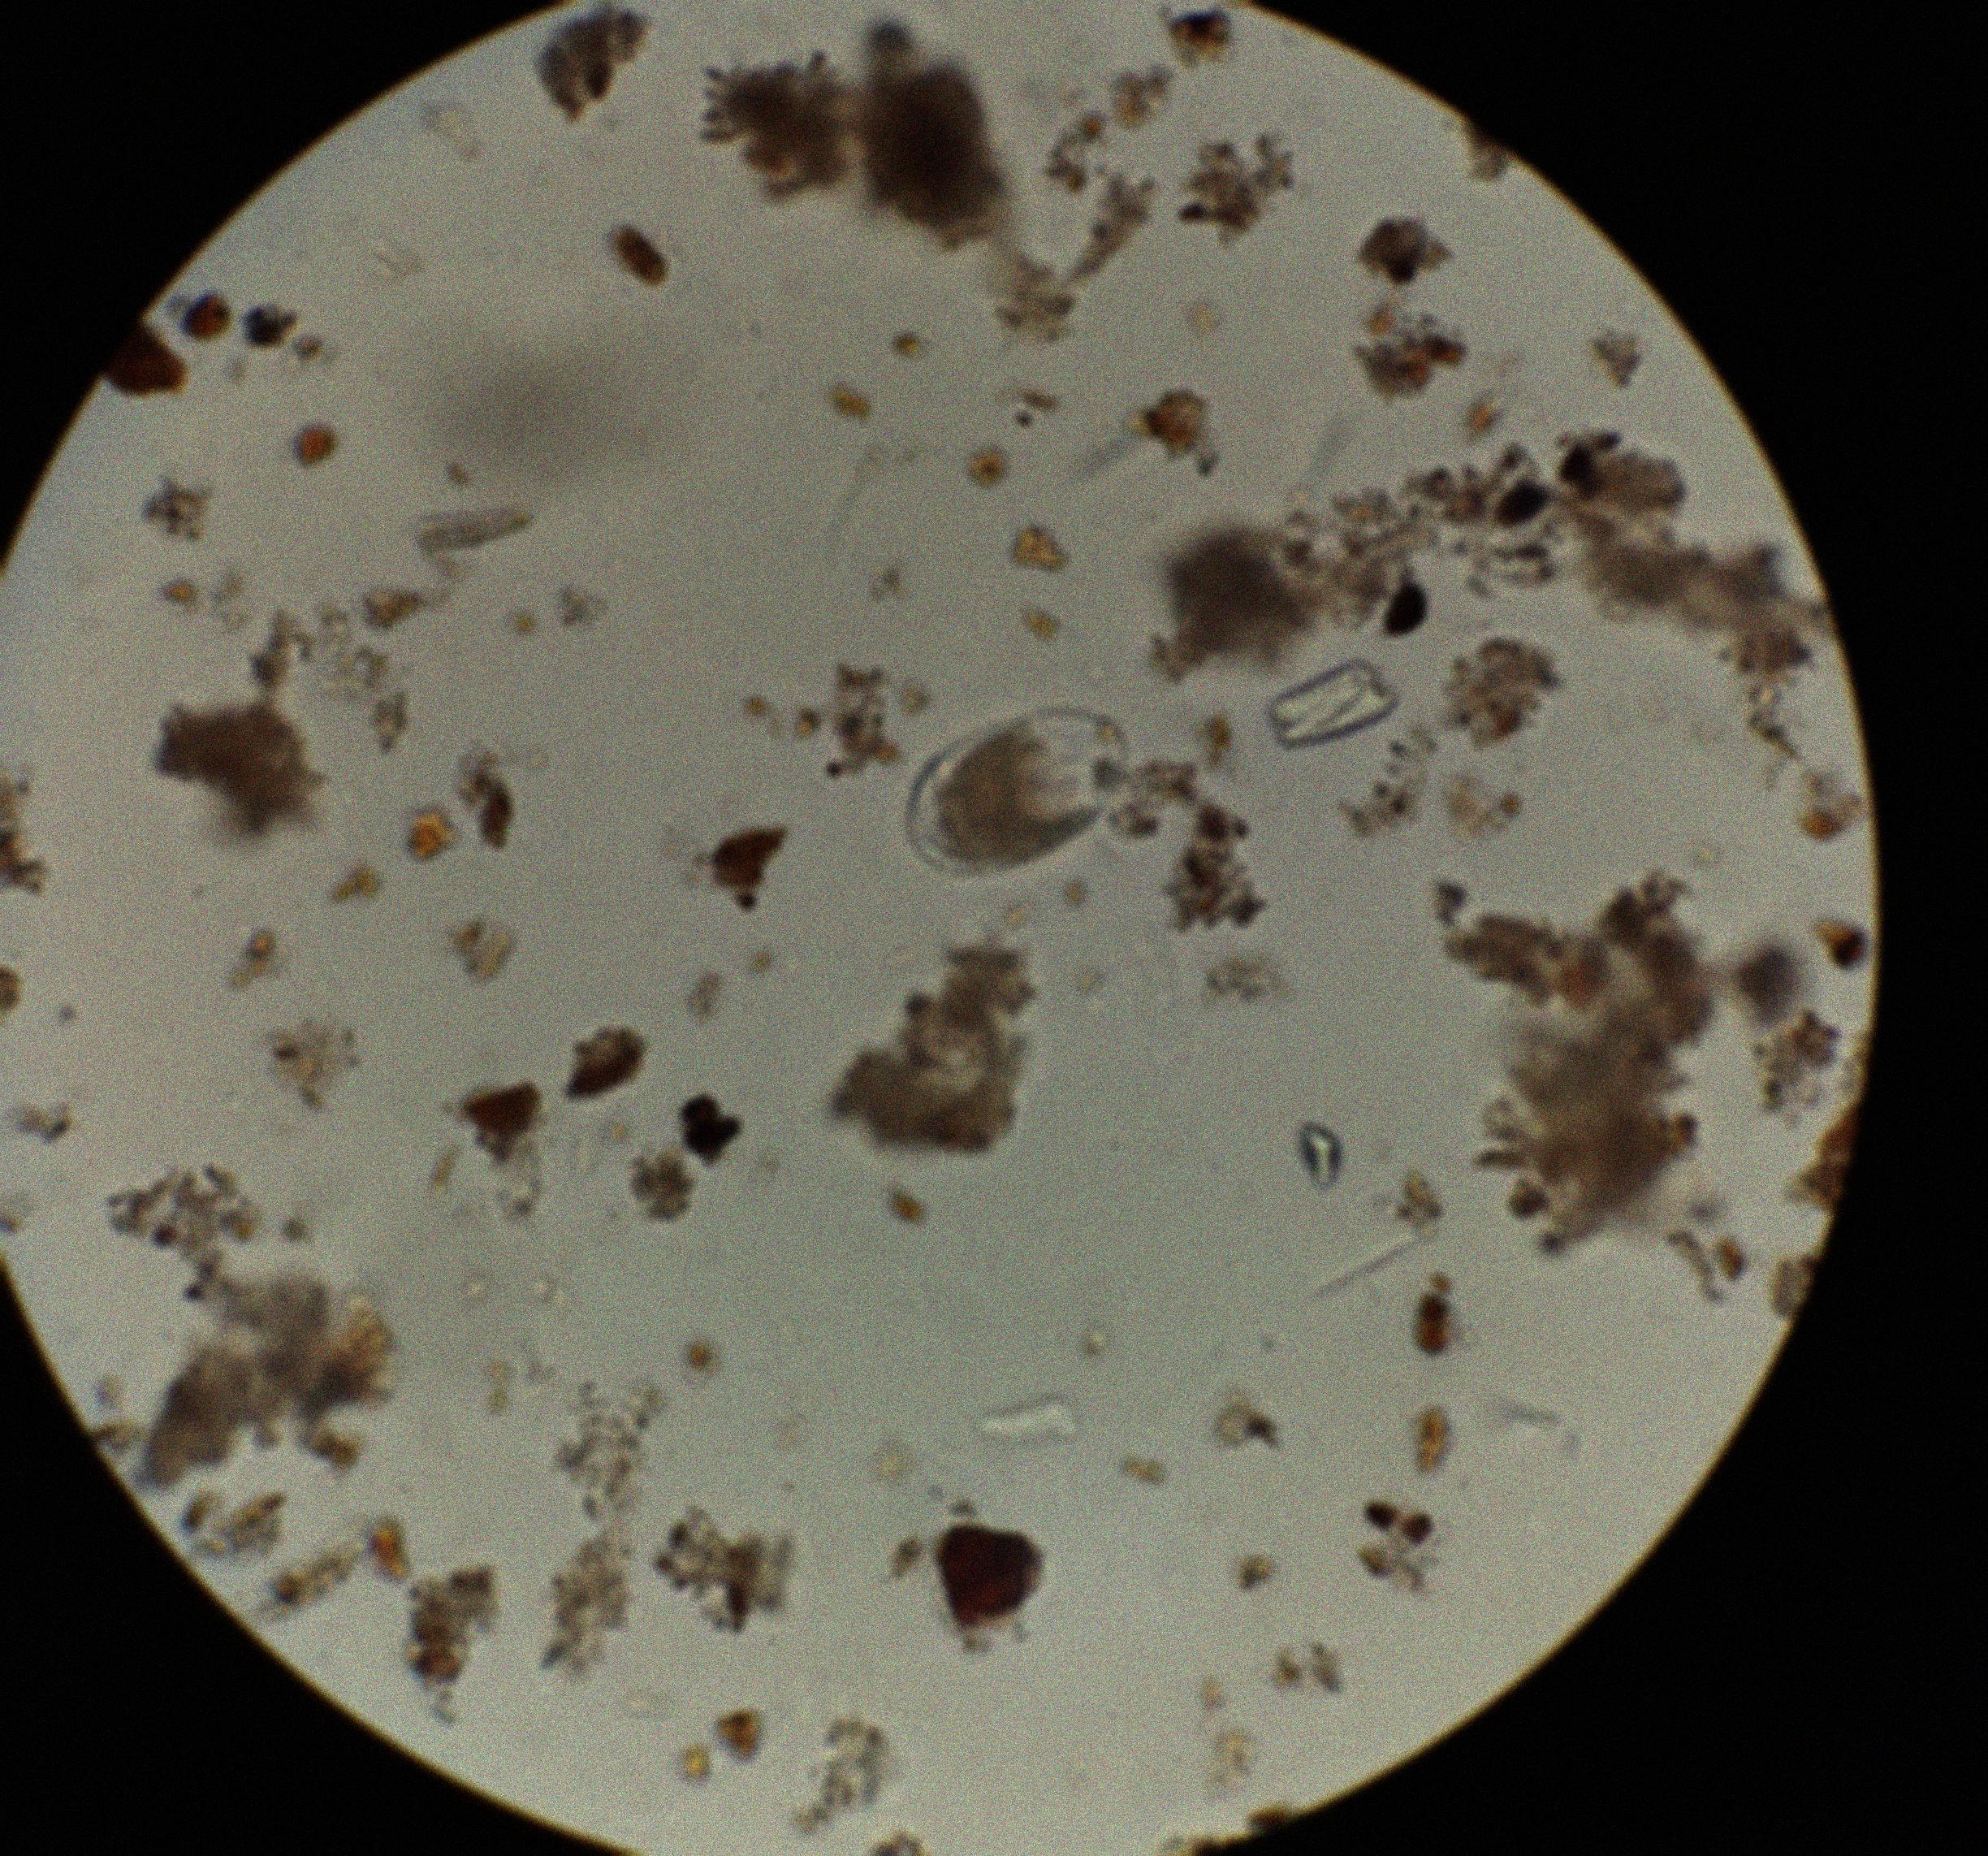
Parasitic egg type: Hookworm egg